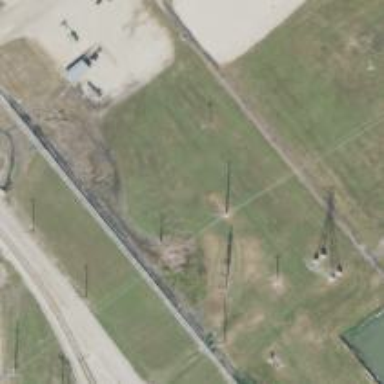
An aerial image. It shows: Power pole.